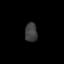
Tissue: skin
Cell type: Epithelial cells
Senescence score: 0.2147
Nuclear area (px): 227
Mean DAPI intensity: 62.775